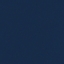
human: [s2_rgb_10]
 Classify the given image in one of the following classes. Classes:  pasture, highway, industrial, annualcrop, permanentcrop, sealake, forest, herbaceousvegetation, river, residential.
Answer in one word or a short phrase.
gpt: SeaLake